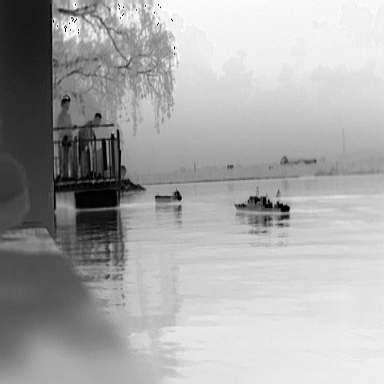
There is a warship in the infrared image.